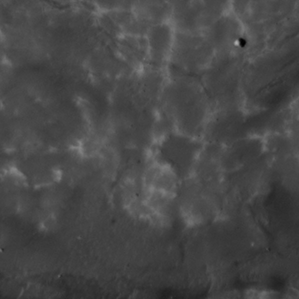
Label: non_frost